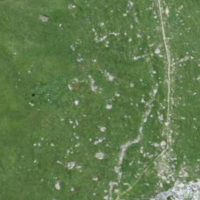
EUNIS habitat code: 26
Species observed at this site:
Hesperia comma
Lysandra coridon
Arnica montana
Polemonium caeruleum
Dryas octopetala
Boloria titania